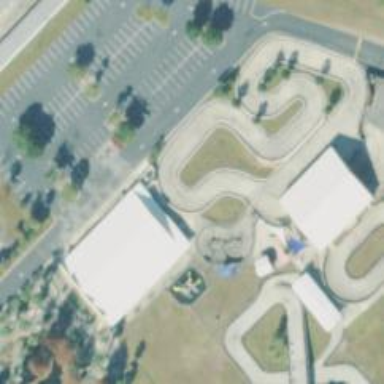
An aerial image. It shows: Karting raceway.